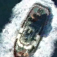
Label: Towing_vessel